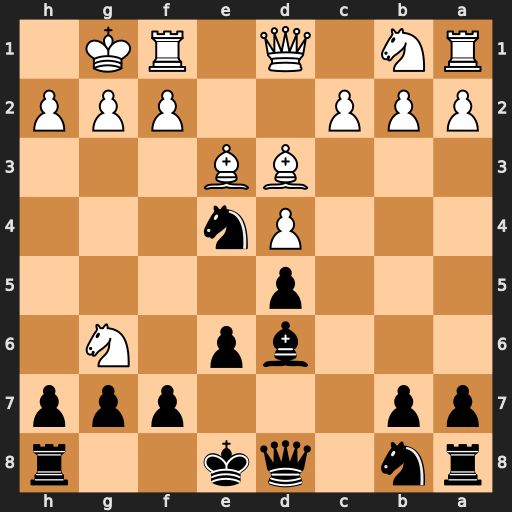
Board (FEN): rn1qk2r/pp3ppp/3bp1N1/3p4/3Pn3/3BB3/PPP2PPP/RN1Q1RK1
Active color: b
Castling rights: kq
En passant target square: -
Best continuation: Bxh2+ Kh1 hxg6